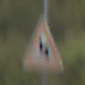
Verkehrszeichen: DoppelkurveZunaechstLinks
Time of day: Midday
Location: Outdoor (Nature)
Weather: PartlyCloudy
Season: NotSpecified
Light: Natural